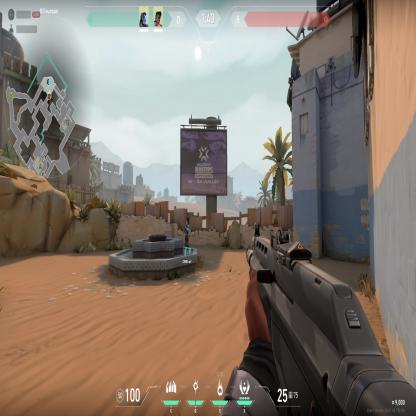
Label: teammate